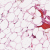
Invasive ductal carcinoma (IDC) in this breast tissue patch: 0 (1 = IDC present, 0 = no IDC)